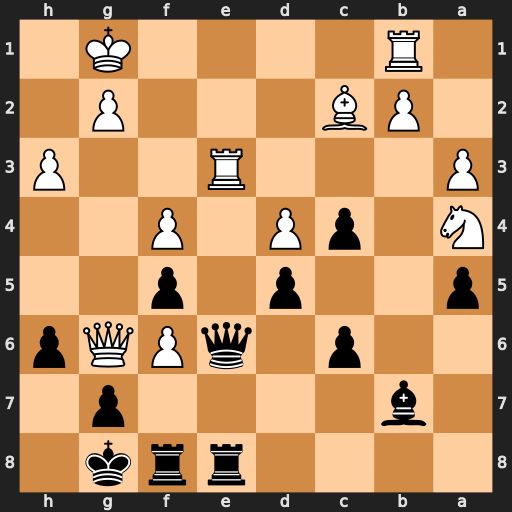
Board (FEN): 4rrk1/1b4p1/2p1qPQp/p2p1p2/N1pP1P2/P3R2P/1PB3P1/1R4K1
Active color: b
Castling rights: -
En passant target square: -
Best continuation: Qxe3+ Kh1 Rxf6